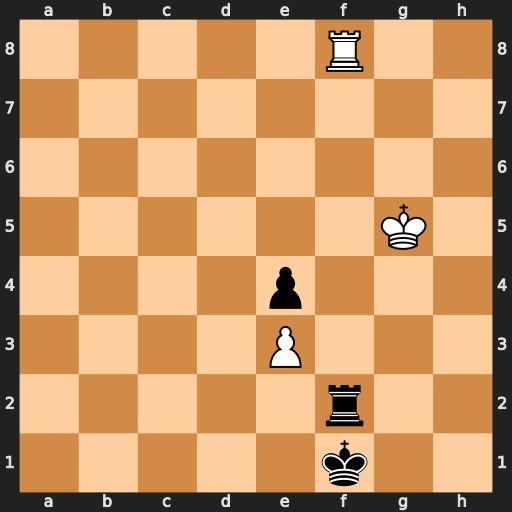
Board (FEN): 5R2/8/8/6K1/4p3/4P3/5r2/5k2
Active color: w
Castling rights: -
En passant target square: -
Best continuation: Rxf2+ Kxf2 Kf4